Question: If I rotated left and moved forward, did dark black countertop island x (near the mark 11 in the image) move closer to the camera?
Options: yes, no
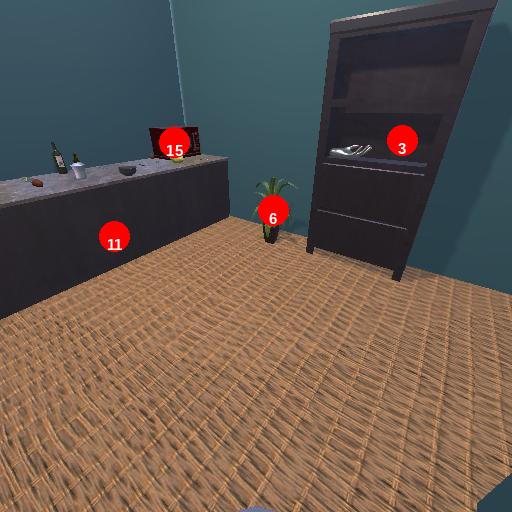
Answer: yes